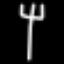
Label: fork